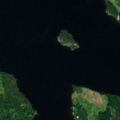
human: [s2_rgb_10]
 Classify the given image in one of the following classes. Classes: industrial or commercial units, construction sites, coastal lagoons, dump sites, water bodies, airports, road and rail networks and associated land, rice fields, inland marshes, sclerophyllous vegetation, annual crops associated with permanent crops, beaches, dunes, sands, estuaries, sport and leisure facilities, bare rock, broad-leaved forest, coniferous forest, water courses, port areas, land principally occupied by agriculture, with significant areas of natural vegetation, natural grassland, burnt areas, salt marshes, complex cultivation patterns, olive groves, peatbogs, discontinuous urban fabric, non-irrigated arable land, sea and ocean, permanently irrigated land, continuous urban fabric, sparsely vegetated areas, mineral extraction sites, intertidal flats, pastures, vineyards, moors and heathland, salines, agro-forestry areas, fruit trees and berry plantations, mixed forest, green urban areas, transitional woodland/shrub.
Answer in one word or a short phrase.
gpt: coniferous forest, mixed forest, water bodies